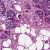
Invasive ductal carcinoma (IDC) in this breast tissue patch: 1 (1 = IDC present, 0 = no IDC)